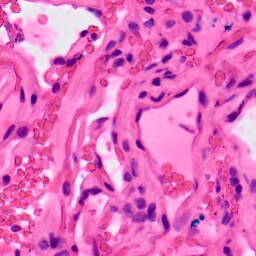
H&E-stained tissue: Lung